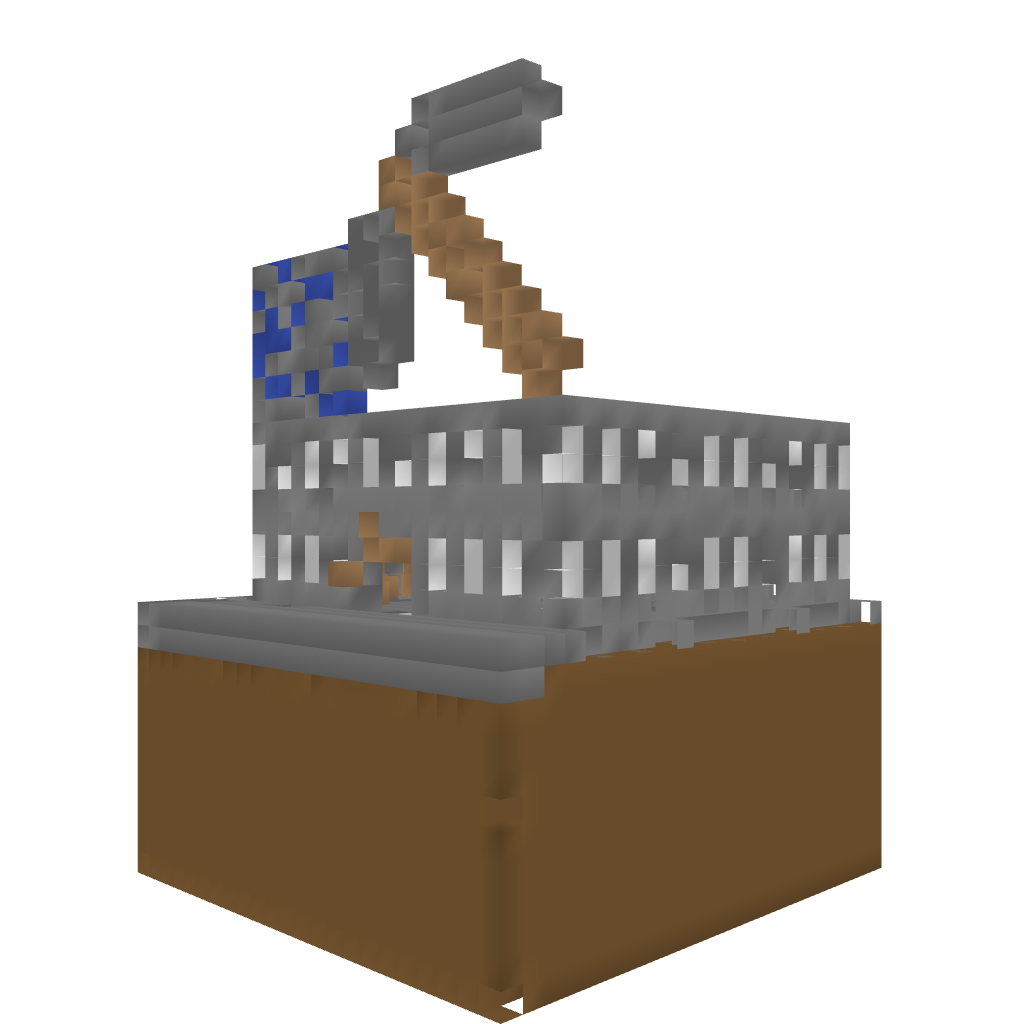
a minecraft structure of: Lapis and Pickaxe Shop large Pickaxe on top lot of dirt below shop 50%